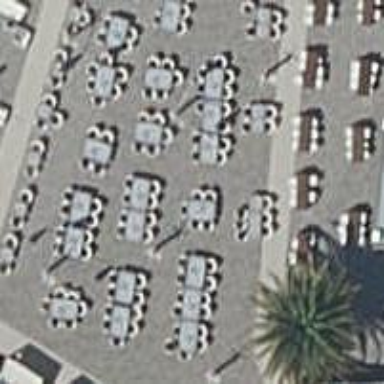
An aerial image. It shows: Restaurant.